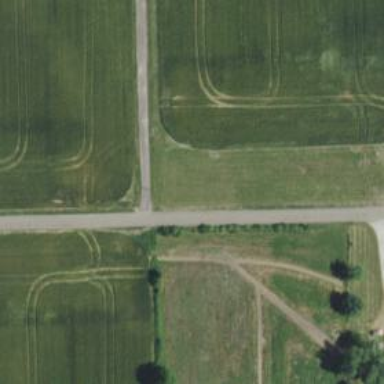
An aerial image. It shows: Tertiary road.